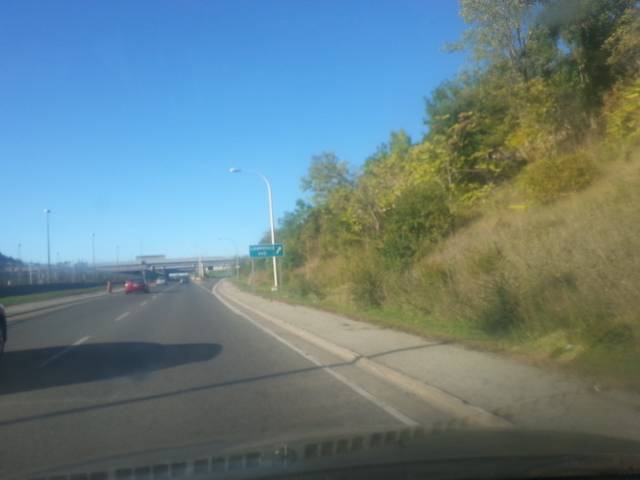
Region: Canada
Coordinates: 43.712, -79.443